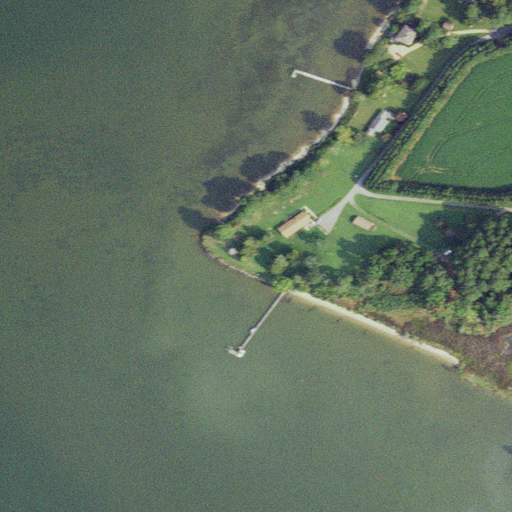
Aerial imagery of cape in Virginia named Corrotoman Point containing open water, cultivated crops, herbaceous wetlands, open development, mixed forest, woody wetlands, shrub, low intensity development, and evergreen forest